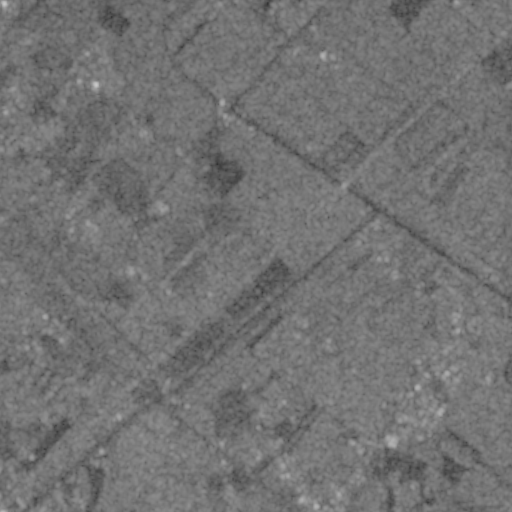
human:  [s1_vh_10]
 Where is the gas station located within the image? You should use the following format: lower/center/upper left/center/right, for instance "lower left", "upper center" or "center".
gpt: The gas station is located in the lower center of the image.
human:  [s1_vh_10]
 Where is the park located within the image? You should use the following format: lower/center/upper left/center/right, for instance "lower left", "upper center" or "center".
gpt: The park is located in the lower right of the image.
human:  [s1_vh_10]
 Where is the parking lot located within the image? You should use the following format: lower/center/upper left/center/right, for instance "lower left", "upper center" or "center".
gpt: The parking lot is located in the lower of the image.
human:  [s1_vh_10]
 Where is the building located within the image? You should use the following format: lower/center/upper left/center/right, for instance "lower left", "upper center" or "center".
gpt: There is no building in the image.

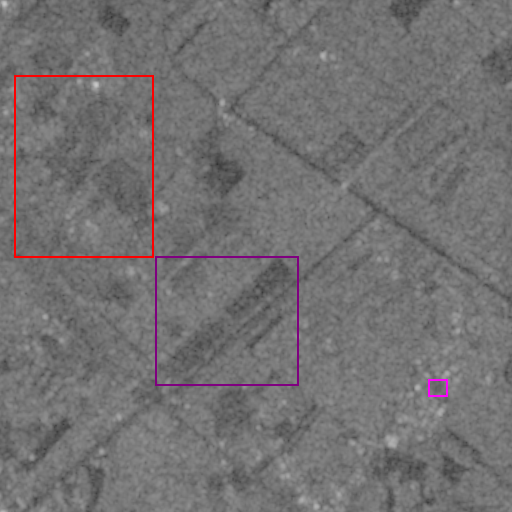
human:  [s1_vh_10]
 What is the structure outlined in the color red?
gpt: The structure outlined in red is a crop field.
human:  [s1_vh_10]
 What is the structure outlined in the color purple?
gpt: The structure outlined in purple is a landfill.
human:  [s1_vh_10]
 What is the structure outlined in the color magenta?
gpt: The structure outlined in magenta is a park.
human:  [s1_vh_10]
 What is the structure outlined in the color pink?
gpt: There is no pink outline.